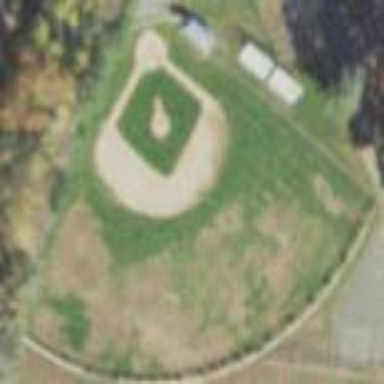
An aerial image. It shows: Baseball pitch for leisure land.